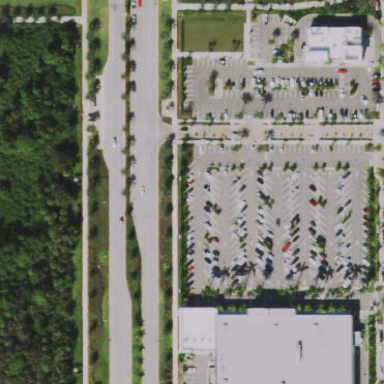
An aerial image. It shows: Parking area with asphalt surface.